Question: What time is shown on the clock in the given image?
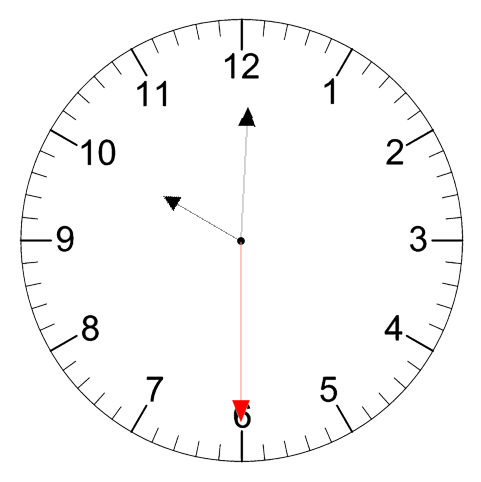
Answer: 10:00:30